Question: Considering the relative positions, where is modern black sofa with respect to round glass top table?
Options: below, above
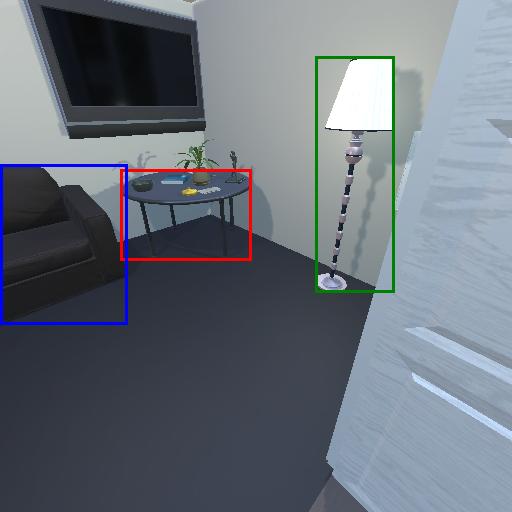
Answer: below